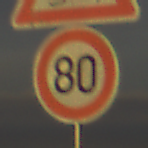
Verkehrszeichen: Geschwindigkeit80
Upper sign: SchleuderOderRutschgefahr
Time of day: SunriseSunset
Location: Outdoor (Nature)
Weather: PartlyCloudy
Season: Summer
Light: Natural